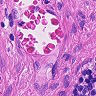
Metastatic tissue present: no